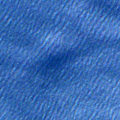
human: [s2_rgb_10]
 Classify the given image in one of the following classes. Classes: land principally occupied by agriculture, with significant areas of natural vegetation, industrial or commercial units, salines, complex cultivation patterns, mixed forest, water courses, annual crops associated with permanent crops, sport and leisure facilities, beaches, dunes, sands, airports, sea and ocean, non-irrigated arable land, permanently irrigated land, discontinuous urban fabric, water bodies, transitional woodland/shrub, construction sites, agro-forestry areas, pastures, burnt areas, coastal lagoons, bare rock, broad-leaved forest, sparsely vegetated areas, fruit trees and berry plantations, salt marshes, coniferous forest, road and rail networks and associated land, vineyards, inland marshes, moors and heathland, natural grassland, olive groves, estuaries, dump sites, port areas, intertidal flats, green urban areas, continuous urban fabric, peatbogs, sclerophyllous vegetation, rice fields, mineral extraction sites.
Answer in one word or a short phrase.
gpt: sea and ocean